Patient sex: M
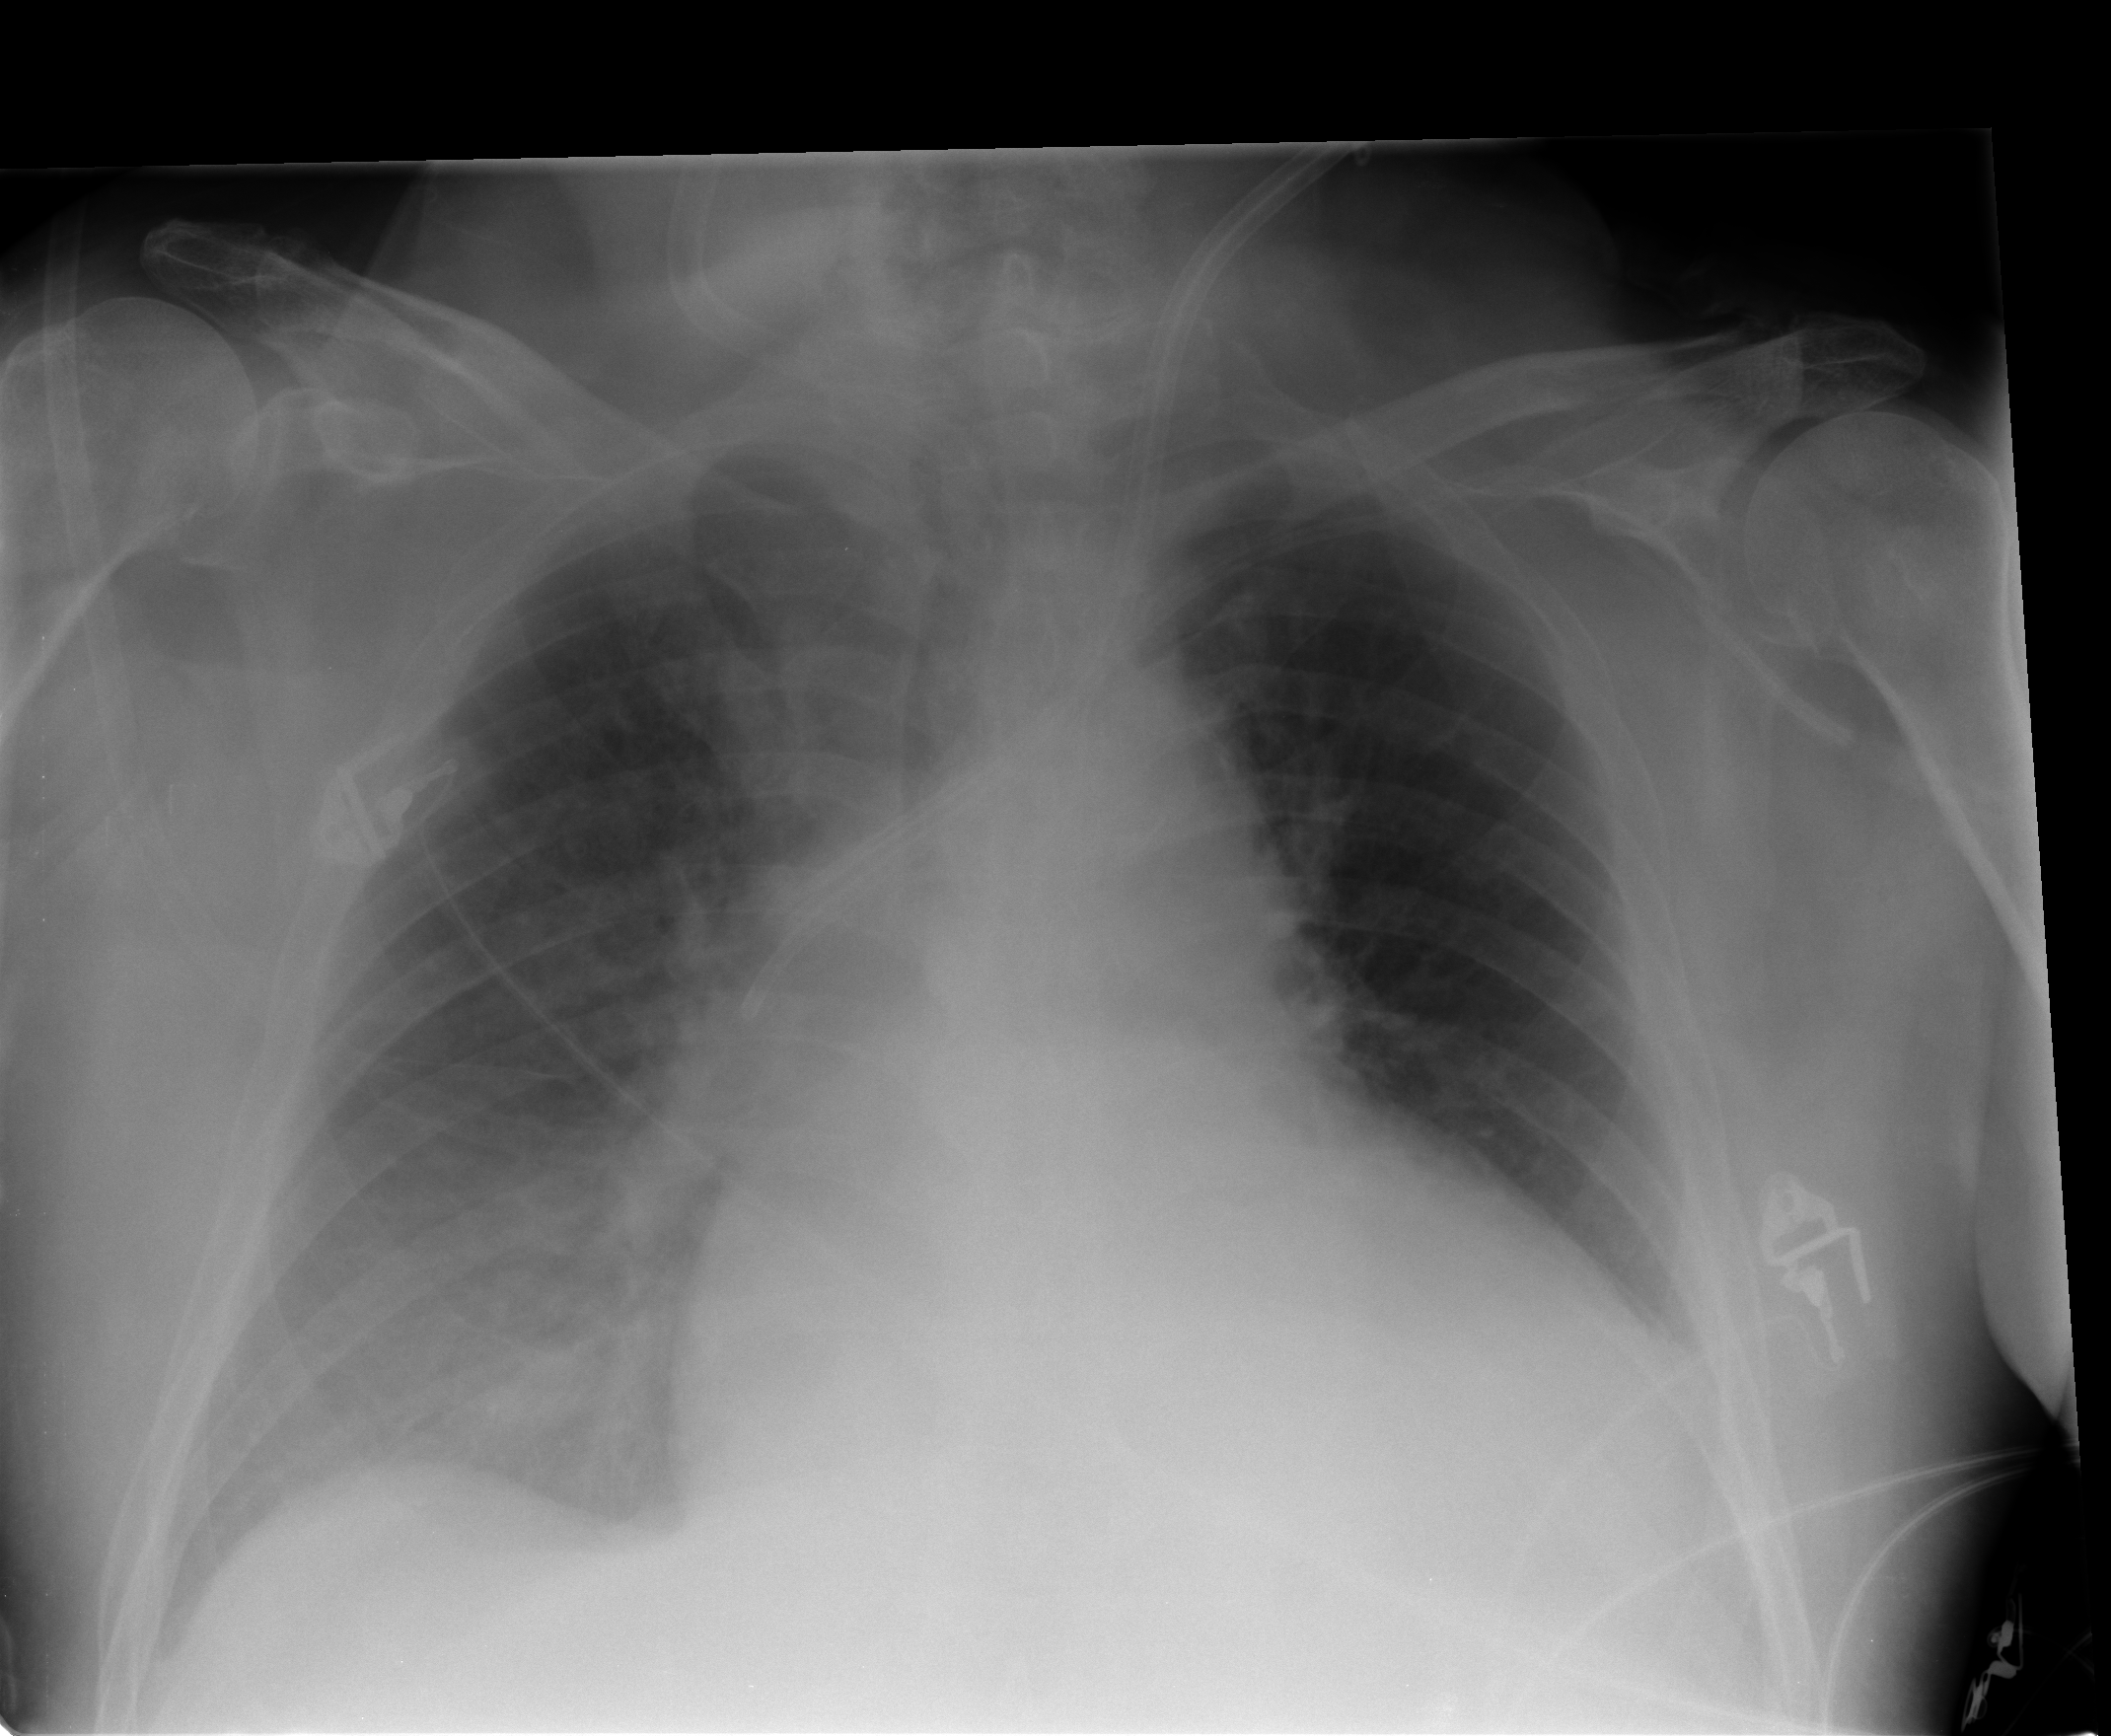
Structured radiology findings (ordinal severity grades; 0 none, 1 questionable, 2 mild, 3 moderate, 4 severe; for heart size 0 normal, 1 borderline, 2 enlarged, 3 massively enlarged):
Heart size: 2
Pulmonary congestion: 2
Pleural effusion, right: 2
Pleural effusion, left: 0
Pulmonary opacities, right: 2
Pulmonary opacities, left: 0
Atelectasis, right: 2
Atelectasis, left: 0